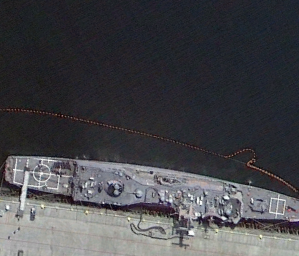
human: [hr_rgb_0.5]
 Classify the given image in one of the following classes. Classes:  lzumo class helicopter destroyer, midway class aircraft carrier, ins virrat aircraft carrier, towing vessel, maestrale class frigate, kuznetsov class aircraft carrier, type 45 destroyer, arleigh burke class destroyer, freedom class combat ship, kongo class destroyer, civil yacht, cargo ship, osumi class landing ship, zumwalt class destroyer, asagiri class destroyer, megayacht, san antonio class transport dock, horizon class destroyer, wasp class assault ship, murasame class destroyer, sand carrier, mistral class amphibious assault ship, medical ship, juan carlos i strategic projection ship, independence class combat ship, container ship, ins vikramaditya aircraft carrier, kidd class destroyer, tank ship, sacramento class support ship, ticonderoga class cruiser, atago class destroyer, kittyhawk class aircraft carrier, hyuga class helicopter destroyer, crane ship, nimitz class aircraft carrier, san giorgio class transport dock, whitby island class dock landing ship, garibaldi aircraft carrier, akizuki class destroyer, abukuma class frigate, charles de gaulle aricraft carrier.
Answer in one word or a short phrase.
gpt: Ticonderoga class cruiser